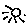
Label: sun